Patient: sex M, age 60
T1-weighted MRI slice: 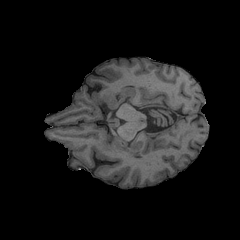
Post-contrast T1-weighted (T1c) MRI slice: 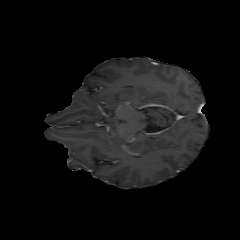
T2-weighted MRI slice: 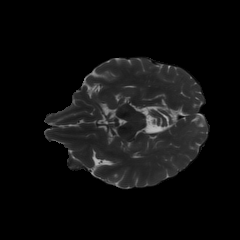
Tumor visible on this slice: no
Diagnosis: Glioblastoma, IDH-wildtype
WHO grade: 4